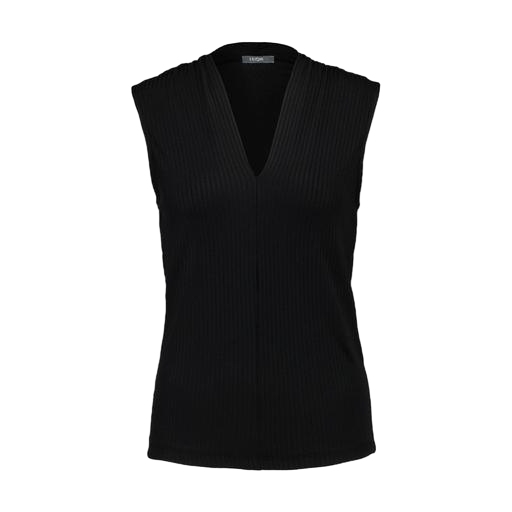
black v-neck top only macy, black petite v neck rib vest, black pleat front v-neck shell, white background